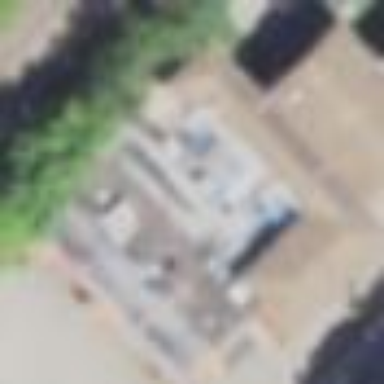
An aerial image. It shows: Retail building housing restaurant.